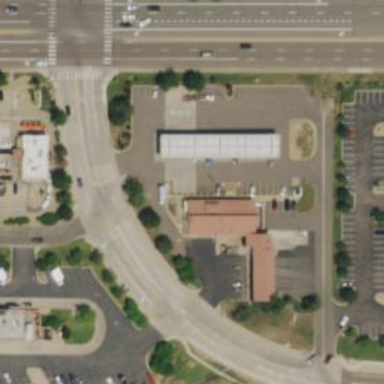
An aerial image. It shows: Convenience shop.